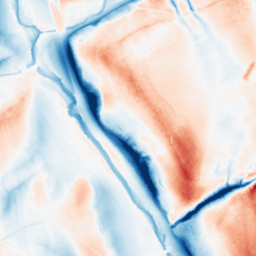
Category: classical
Decomposition family: gaussian_anisotropic
Decomposition parameters: sigma_x: 20
sigma_y: 2
Upsampling method: lanczos
Upsampling parameters: scale: 8
Upsampling scale: 8